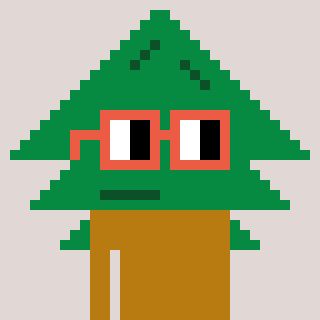
a pixel art character with square orange glasses, a fir-shaped head and a gold-colored body on a warm background